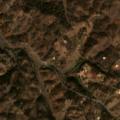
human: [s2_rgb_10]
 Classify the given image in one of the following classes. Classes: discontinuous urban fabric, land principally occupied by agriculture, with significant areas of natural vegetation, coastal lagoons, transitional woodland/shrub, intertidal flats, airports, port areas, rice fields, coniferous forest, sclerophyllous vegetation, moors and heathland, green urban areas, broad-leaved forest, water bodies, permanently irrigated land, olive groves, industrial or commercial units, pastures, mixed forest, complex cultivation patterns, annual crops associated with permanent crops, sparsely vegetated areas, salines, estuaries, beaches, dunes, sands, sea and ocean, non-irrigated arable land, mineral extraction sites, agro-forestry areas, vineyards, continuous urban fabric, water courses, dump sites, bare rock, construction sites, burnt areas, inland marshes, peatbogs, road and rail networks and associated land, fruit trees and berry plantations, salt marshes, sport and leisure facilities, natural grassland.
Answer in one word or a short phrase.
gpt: complex cultivation patterns, agro-forestry areas, broad-leaved forest